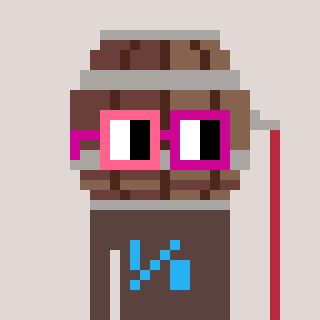
a pixel art character with square pink and red glasses, a wine barrel-shaped head and a darkbrown-colored body on a warm background